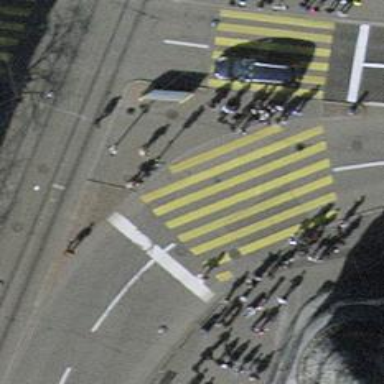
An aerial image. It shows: Kerb barrier.